Question: I create a web scraping application in C# 4.0. I use Web Client in this application.
now i am facing problem in a A tag click event. Please see the code below
'<a href="javascript:document.pagination.pageNumber.value=2;submitSearchForm('pagination');">2</a>'

Please see this image.
I try to download the html in that page. how to execute this href code from Webclient.
Please help.
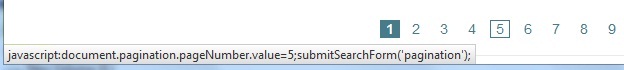
Answer: You cannot execute javascript from 'WebClient'. You can simulate such request and achieve the required response from the server but it takes some reverse-engineering.
To understand how to get the desired response from the server first you have to perform this operation through browser and record request that is generated by clicking on that link (for that you can use Fiddler Web Debugger). Than you have to recreate such request from your 'WebClient', that is - send all the required data to the server properly formatted, along with cookies and correct request type (GET or POST - synchronous or asynchronous).
Why you cannot use 'WebClient' for javascript execution is nicely described <URL>
And how you can create a request that resembles the one created by javascript click can be deduced from <URL>.